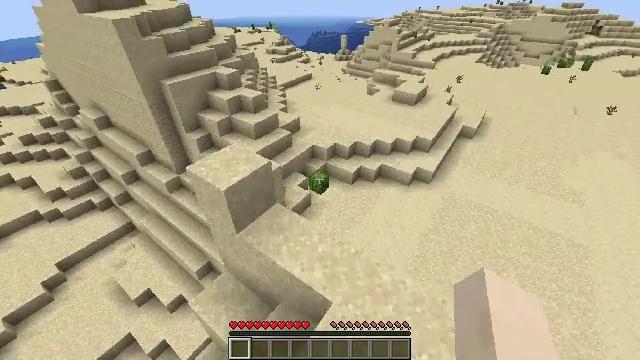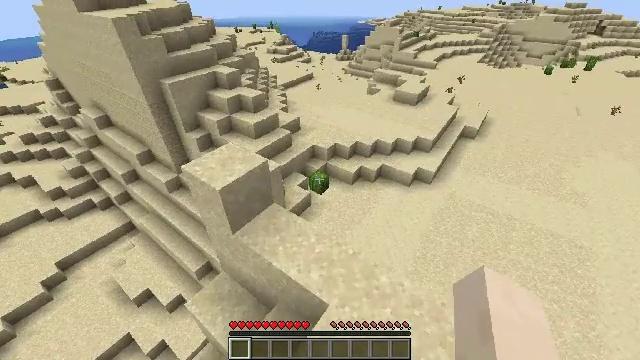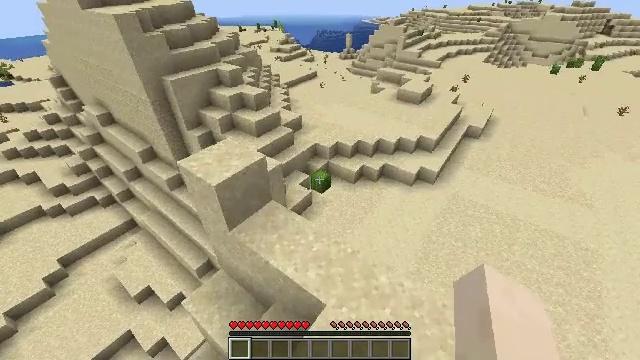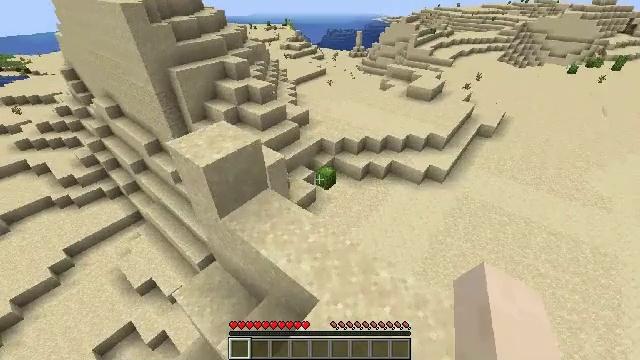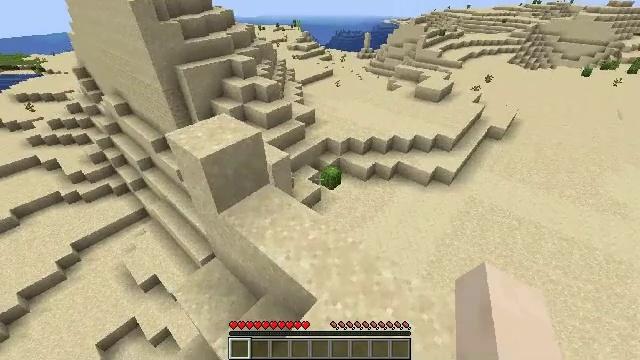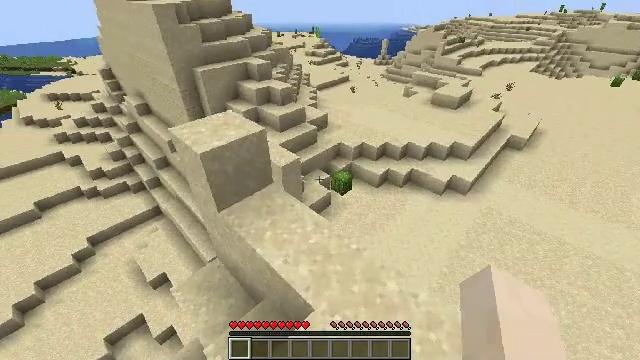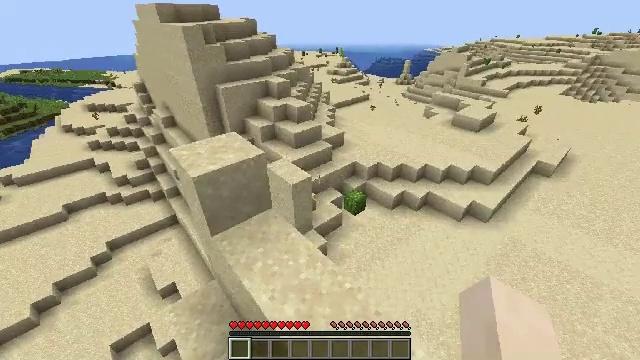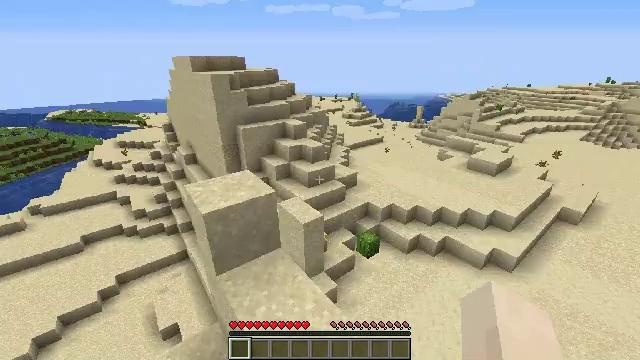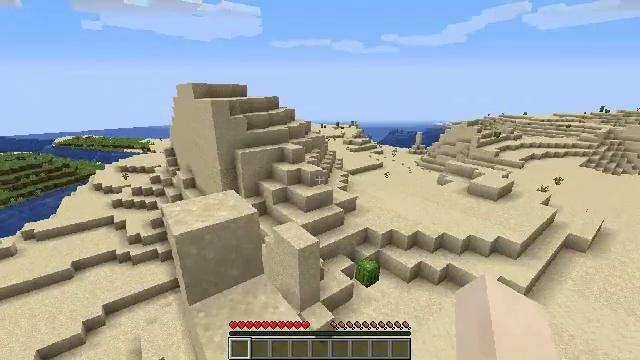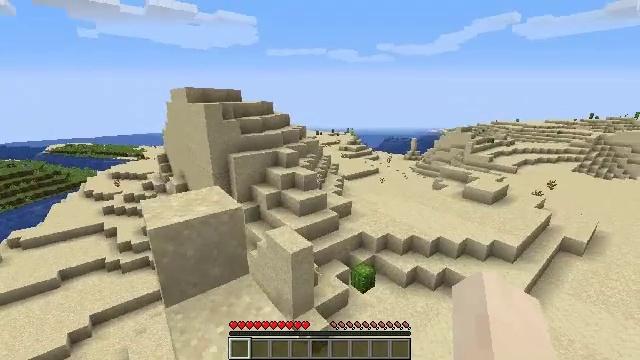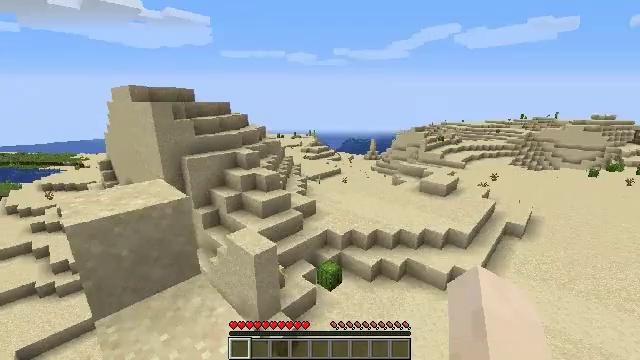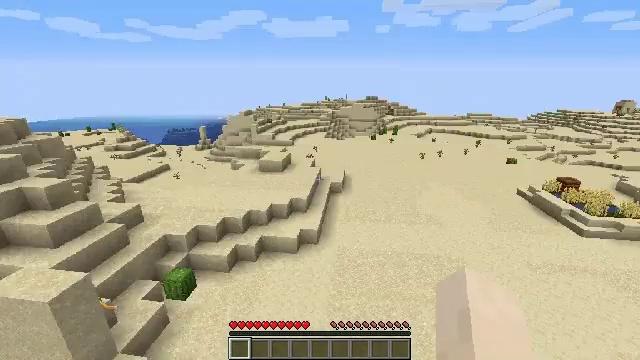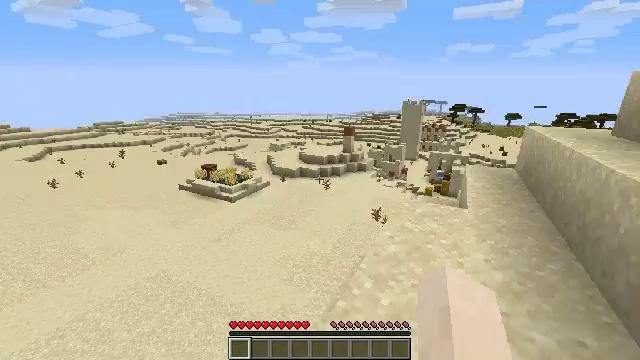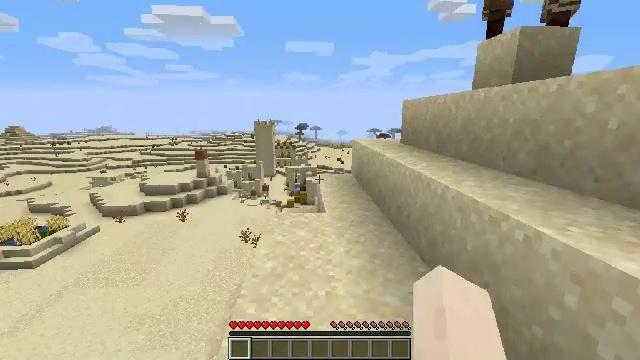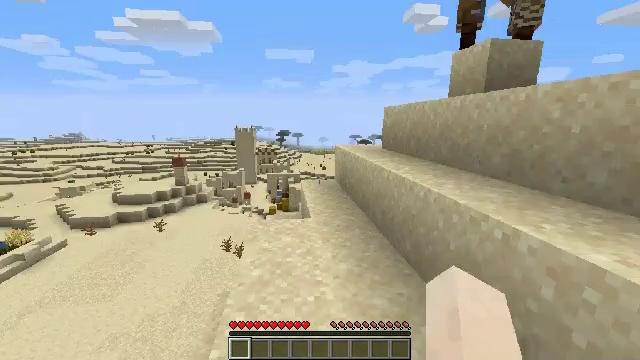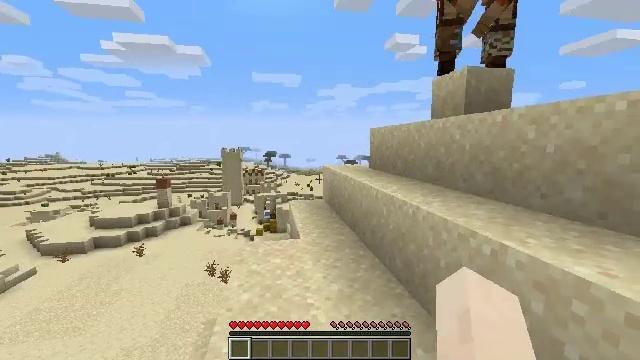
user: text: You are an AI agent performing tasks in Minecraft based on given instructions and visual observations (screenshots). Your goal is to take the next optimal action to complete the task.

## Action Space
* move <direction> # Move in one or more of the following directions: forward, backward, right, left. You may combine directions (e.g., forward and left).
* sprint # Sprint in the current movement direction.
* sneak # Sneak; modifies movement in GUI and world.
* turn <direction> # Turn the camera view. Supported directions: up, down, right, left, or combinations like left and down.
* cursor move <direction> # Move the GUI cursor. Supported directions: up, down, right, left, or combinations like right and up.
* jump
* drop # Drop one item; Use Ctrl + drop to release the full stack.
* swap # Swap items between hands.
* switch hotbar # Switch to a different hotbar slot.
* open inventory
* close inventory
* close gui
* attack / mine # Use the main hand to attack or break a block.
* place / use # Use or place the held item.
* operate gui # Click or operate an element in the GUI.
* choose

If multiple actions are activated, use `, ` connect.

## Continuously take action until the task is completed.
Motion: motion action
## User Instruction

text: Reclaim the chest into your inventory.
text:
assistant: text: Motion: move forward and move right
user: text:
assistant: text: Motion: move forward and move right
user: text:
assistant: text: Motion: move forward and move right, turn left
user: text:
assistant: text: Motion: move forward and move right, turn left
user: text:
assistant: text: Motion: move forward and move right, turn left and up
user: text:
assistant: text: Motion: move forward and move right, turn left and up
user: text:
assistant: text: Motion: move forward and move right, turn left and up
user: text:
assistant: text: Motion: move forward, turn up
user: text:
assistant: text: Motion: move forward, turn up
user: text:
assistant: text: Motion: move forward, turn right
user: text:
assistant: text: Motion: turn right and down
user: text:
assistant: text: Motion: turn right and up
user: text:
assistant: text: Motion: turn right and up
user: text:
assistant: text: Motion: turn right and up
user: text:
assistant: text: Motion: turn right and up
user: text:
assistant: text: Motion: no_op
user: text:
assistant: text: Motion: no_op
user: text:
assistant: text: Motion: sprint
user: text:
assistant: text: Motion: sprint
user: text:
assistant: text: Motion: move forward, sprint
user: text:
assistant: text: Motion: move forward, sprint
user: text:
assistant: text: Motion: move forward, sprint
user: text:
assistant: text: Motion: move forward, sprint, turn right and up
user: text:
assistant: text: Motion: move forward, sprint, turn right and up
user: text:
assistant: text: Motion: move forward, sprint, turn right and up
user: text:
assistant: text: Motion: move forward, sprint, turn right and up
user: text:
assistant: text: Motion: move forward, sprint, turn right and up
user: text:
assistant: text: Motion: move forward, sprint
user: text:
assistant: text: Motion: move forward, sprint, turn left and down
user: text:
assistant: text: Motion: move forward, sprint, turn left and down, jump